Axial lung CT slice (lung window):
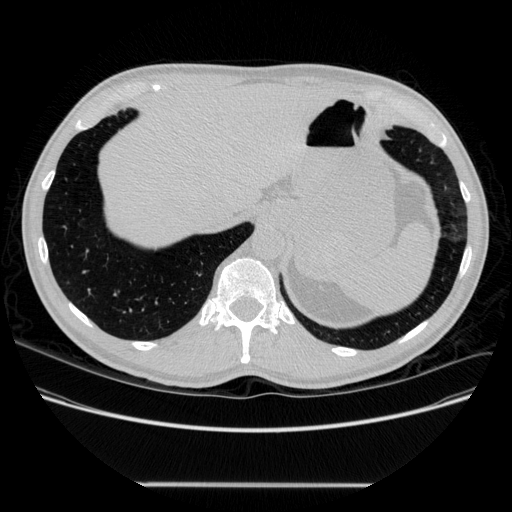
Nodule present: no